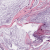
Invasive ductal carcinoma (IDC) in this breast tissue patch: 0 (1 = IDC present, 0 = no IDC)